Field crop: tomato
Growth stage: 1
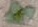
Species: solanum